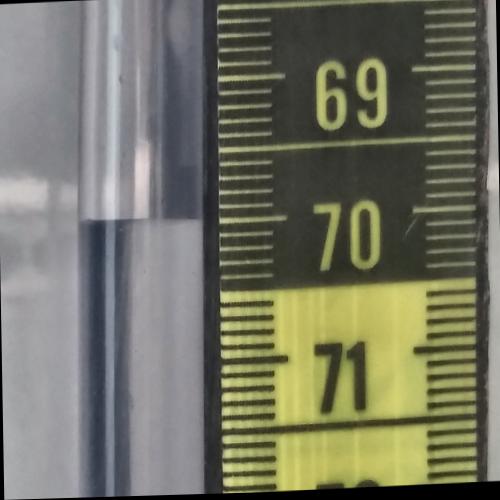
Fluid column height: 70.0 cm